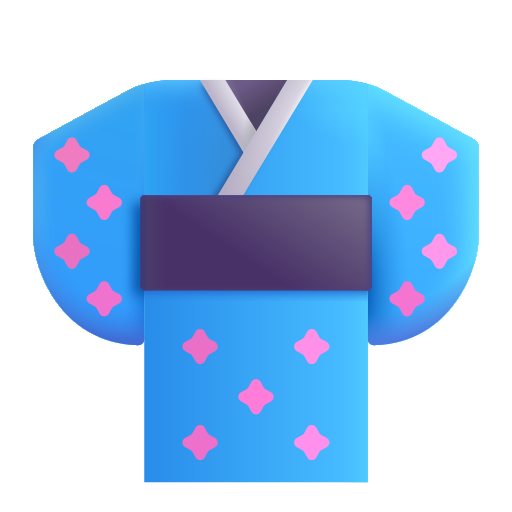
kimono color